Interaction volume radius: 5 \u00c5
Interaction volume height: 20 \u00c5
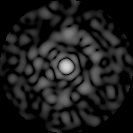
Disorder parameter: 0.8156